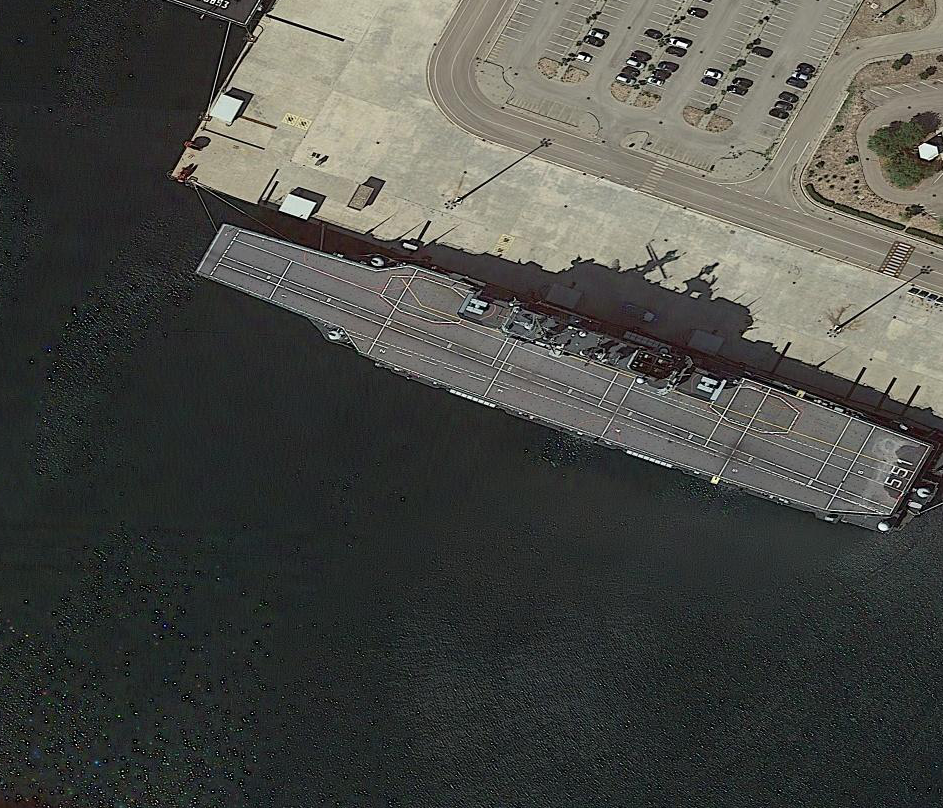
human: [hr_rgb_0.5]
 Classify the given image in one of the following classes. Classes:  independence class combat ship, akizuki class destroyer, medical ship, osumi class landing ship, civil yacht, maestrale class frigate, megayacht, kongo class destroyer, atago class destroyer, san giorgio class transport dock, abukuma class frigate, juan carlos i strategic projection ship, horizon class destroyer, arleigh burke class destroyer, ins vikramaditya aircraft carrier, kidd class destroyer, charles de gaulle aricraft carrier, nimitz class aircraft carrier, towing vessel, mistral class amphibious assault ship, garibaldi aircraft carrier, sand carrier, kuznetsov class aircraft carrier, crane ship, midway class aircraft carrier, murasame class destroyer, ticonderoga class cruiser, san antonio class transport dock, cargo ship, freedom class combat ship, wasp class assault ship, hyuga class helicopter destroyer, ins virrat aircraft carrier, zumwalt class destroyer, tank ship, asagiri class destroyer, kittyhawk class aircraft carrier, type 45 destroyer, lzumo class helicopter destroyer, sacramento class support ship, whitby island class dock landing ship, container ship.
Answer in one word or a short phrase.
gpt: Garibaldi aircraft carrier